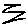
Label: zigzag